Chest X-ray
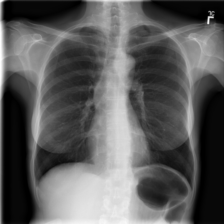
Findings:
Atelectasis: negative
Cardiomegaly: negative
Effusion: negative
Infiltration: negative
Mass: negative
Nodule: negative
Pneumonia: negative
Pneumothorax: negative
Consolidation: negative
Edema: negative
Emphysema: negative
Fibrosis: negative
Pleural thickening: negative
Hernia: negative